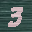
Label: 3